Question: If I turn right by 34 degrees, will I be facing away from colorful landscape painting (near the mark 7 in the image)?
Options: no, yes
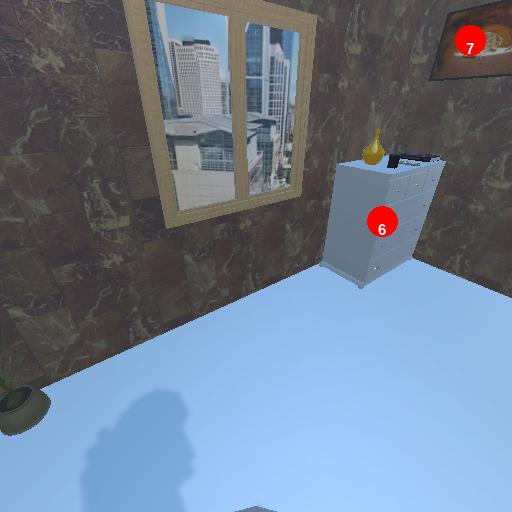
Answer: no